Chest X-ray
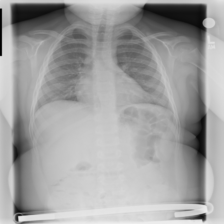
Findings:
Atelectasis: negative
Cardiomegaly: negative
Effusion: negative
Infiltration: negative
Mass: negative
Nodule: negative
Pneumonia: negative
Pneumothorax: negative
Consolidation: negative
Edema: negative
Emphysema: negative
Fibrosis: negative
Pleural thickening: negative
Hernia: negative